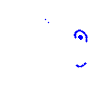
Particle: pion